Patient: sex F, age 27
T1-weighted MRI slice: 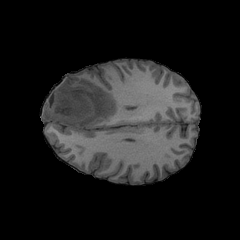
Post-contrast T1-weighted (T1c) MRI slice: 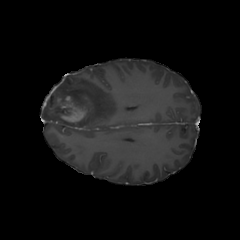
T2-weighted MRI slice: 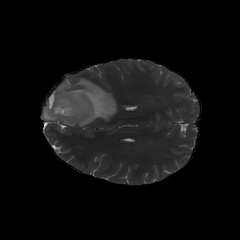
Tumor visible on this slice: yes
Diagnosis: Astrocytoma, IDH-mutant
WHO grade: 4